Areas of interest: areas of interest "Tennis Court"
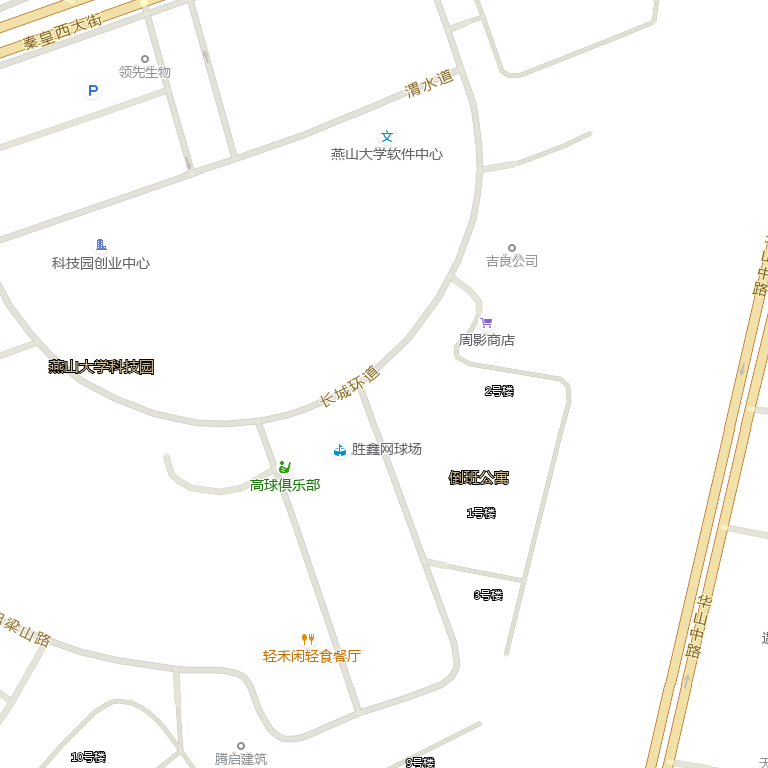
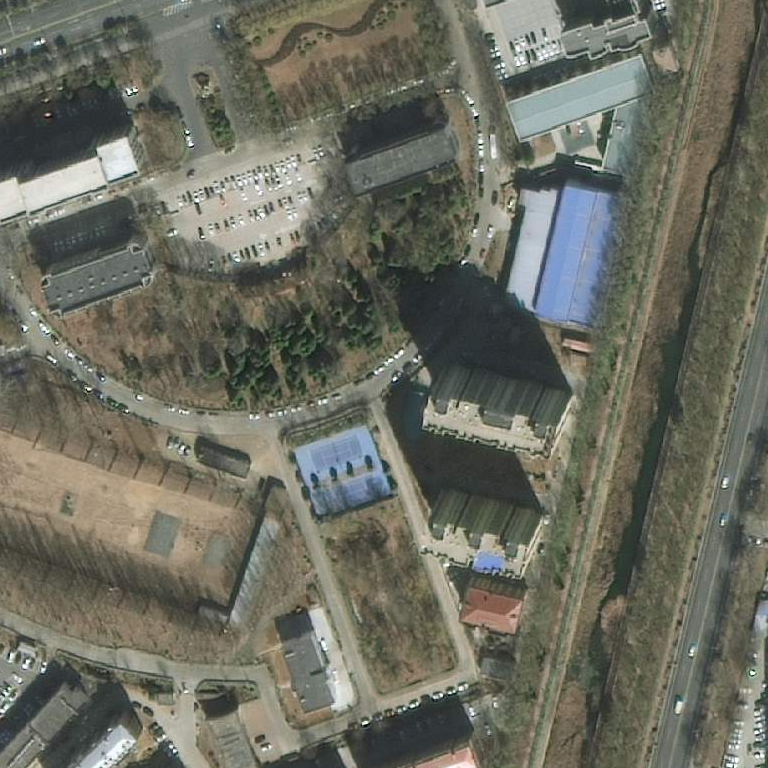